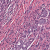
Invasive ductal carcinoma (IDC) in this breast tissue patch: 1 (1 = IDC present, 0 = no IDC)